Field crop: maize
Growth stage: 2
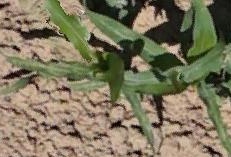
Species: maize